Question: I am working with a custom view which inherits from UIScrollView. The problem I am having is adding a UILabel that should be displayed at the 'top', in front of the other views. It works, but unfortunately it also covers up the scroll indicators.

As you can see, the scroll indicator is being obscured. I don't want to disable scroll indicators.
I am adding the views directly to the UIScrollView:
'''
UILabel *subsection = [[UILabel alloc] initWithFrame:CGRectMake(0, y * h,
[self totalContentWidth], [tableViewDelegate rowHeight])];
[subsection setText:subsectionName];
[subsection setTextAlignment:NSTextAlignmentCenter];
[subSectionRows setValue:subsection forKey:key];
[self addSubview:subsection];
'''
and then bringing them to the front, which
'''
- (void) bringSubsectionsToFront {
for (UIView* row in [self.subSectionRows allValues]) {
[self bringSubviewToFront:row];
}
}
'''
This behavior is confusing to me. If I peek at 'UIView.layer.zPosition' of all the UIScrollView's subviews, they are all the same.
If I adjust the 'bringSubsectionsToFront' method to instead move the labels in front of the view that contains the grid lines, the behavior is the same.
Looking at some internal view classes whose behavior works, it looks as if they are being added to the scroll view with: '[self insertSubview:cell atIndex:0];'
What am I missing here?
verec remarked that I could find the bars if I really wanted to. So I iterated over the subview list at a suitable point, and sure enough, there they were. The order of the objects was as follows:
'''
CustomCell
...
UIImageView
UIImageView
CustomBorderView
UILabel
UILabel
'''
Assuming this is the z ordering, no wonder my labels were always on top.
Solution becomes simple; add UILabel's after CustomCells. This solution only works because the custom table adds CustomCells at index 0, which I believe makes scroll indicators appear after the CustomCells. If this assumption holds, I can reorder the other views relative to the CustomCells, achieving the layering effect I want.
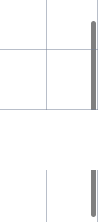
Answer: The simplest is to use and intermediate UIView, call it 'contentView' whose children are the views you want to bringToFront.
If that contentView is what is inside the scrollView, it will stay 'below' the scroll indicators whichever contentView child you bring to the front.
The alternative would be to scan into the scrollView looking for the scroll indicators (you will find them!) but that's a compatibility risk, as you never know if/when Apple may decide to remove/reshape/reposition them according to some new (flatter ...) design paradigm ...